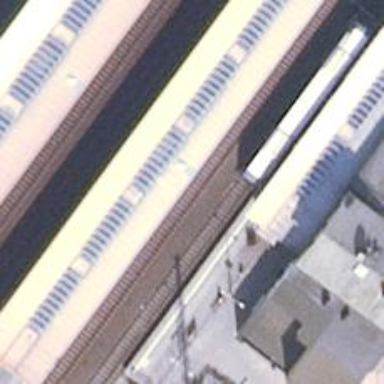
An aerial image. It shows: Public transport stop position along the railway.